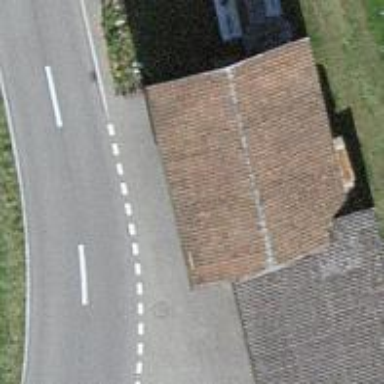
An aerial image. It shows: Bus stop along the road.